Question: I want to set style or font to the text in a 'TextView' like the image shown below:

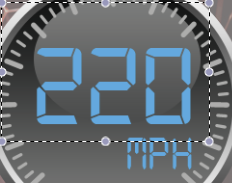
Answer: You need a custom font and then you can do this:
'''
Typeface mFont = Typeface.createFromAsset(getAssets(), "fonts/myFont.ttf");
MyTextView.setTypeface(mFont);
'''
You have to create a "fonts" folder in your assets folder. Drop your font in there.
You could also create a custom 'TextView' of course. Refer to <URL>, I gave a while back, if you prefer that.